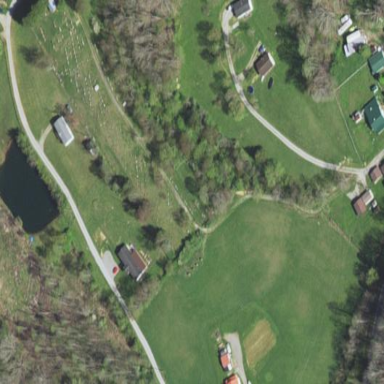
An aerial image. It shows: Graveyard.